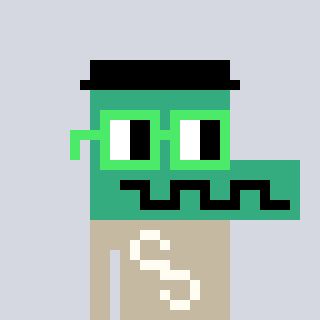
a pixel art character with square light green glasses, a crocodile-shaped head and a bege-colored body on a cool background